Interaction volume radius: 5 \u00c5
Interaction volume height: 20 \u00c5
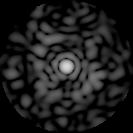
Disorder parameter: 0.8436